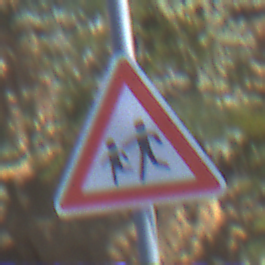
Verkehrszeichen: KinderRechts
Umgebung: Outdoor, Nature
Tageszeit: MorningAfternoon
Wetter: Clear
Licht: Natural
Jahreszeit: NotSpecified
Kontrast: HighContrast